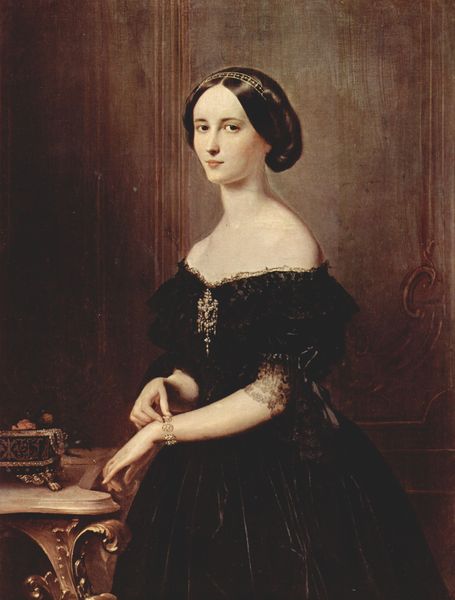
Titel: Porträt einer Venezianerin
Künstler: Francesco Hayez
Standort: Milano
Institution: (Privatsammlung)
Schlagwörter: dunkel, gemälde, hand, haut, schatten, weiß, abend, braun, decolte, finger, frau, frisur, haar, hell, hintergrund, holz, kleid, licht, mund, nase, profil, raum, schmuck, schwarz, stirn, tisch, zimmer, blick, dame, obst, rot, hochformat, ornament, alt, jung, wand, angebot, arm, arme, augen, barock, blass, falten, gesicht, haarschmuck, inkarnat, mensch, samt, schale, spitze, stehen, ärmel, bildnis, hals, hände, innenraum, portrait, porträt, tischbein, öl, auge, gold, haare, reich, adel, innen, klassizismus, saum, blatt, person, blässe, borte, brosche, brünett, dekollete, dekolletee, dekoltee, diadem, diamanten, haarpracht, haarreif, kinn, lippen, locken, mittelscheitel, perlen, prinzessin, rokoko, rouge, scheitel, schulter, schultern, seide, oval, frucht, deutschland, adlig, schrank, mieder, kette, haarband, nacken, ölgemälde, verkleidung, ernst, glanz, uhr, robe, stuck, glatt, rüschen, dreiviertelprofil, fein, ring, make up, abendkleid, foto, schulterfrei, truhe, kiste, tischplatte, puppe, intarsie, verziert, schnörkel, maserung, armband, armreif, körperschatten, halbprofil, gesichtsausdruck, feuerbach, reif, zugewandt, holzvertäfelung, lichtreflex, volute, schmuckschatulle, holzwand, fürstin, schatulle, fragend, kopfschmuck, kästchen, rückwand, ingres, vertäfelung, öffnen, ablegen, kassette, rocaille, brünette, geschmeide, schmuckkästchen, schmuckkasten, täfelung, ksite, schatule, anselm, schwarzes kleid, armkette, dekolette, samtkleid, armad, kästachen, gette, chatulle, armreich